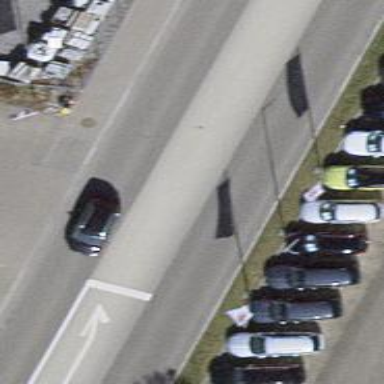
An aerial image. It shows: Secondary road with asphalt surface.